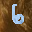
Label: 6